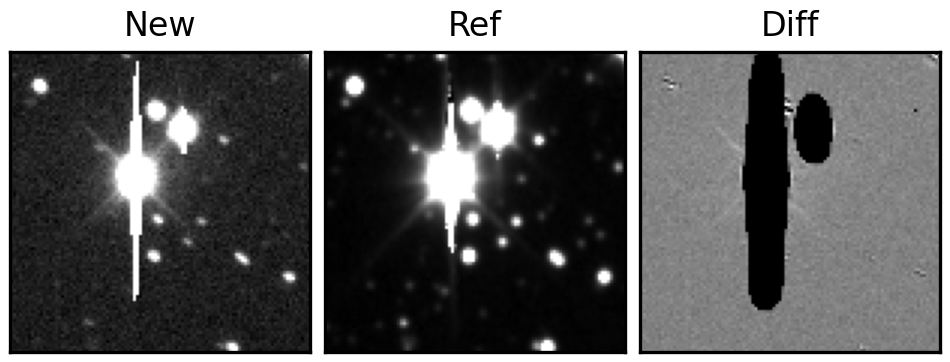
Label: bogus